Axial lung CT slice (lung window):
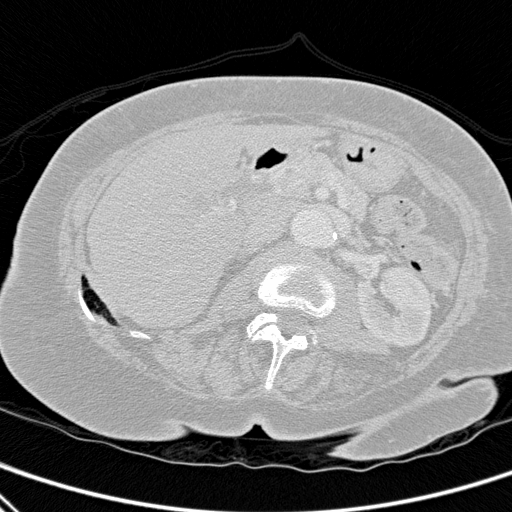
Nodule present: no